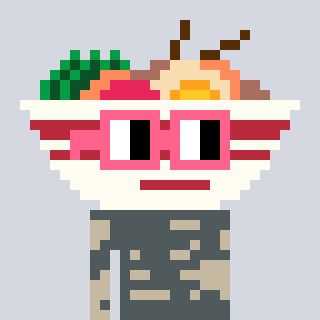
a pixel art character with square pink glasses, a noodles-shaped head and a bege-colored body on a cool background